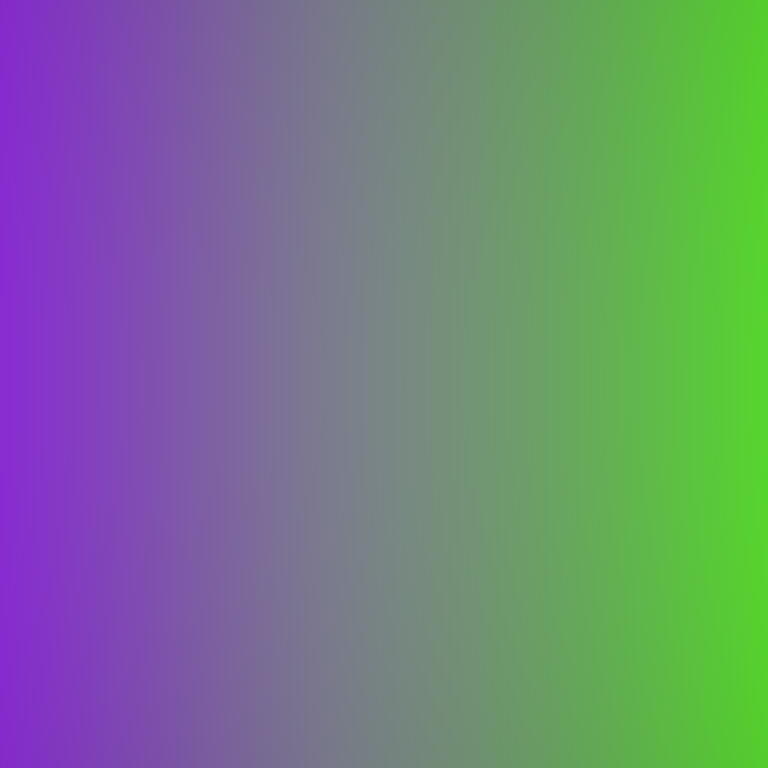
Abstract light effect, smooth gradient from violet to green, calm atmosphere, soft blend, no room, no furniture, no objects.